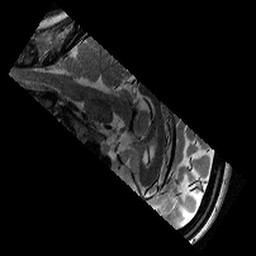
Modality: T2w
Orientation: sagittal
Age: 11
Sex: female
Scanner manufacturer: siemens
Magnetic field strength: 3 T
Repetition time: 9.23 s
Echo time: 0.067 s